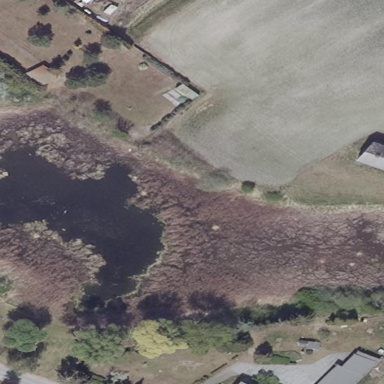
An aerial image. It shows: Peaceful pond surrounded by nature.